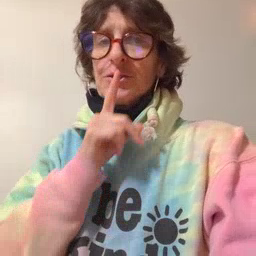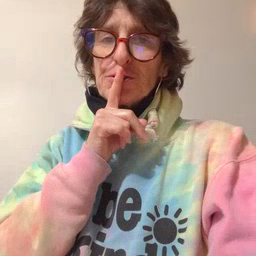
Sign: shhh